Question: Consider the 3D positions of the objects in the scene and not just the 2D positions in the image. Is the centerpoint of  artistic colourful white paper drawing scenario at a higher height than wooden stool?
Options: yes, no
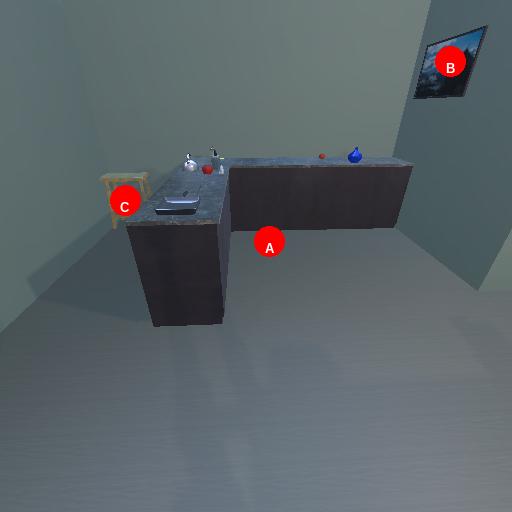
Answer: yes